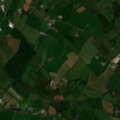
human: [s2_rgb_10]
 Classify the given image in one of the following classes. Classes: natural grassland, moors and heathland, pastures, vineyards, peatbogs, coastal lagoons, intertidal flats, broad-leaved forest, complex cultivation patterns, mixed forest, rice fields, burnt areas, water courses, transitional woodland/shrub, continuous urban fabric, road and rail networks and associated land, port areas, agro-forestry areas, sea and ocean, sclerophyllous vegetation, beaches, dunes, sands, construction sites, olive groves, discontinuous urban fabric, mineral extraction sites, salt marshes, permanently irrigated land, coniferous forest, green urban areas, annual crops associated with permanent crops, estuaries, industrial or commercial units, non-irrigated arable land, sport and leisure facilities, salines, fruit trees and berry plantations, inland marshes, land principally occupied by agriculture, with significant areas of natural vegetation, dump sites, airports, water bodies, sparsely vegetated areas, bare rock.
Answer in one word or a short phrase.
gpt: pastures